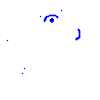
Particle: kaon